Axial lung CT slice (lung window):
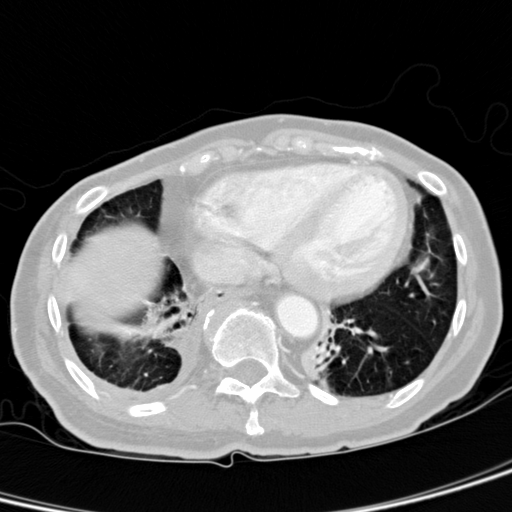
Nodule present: no